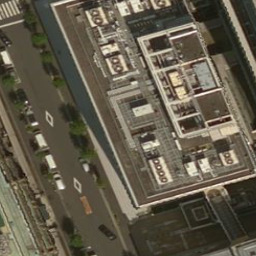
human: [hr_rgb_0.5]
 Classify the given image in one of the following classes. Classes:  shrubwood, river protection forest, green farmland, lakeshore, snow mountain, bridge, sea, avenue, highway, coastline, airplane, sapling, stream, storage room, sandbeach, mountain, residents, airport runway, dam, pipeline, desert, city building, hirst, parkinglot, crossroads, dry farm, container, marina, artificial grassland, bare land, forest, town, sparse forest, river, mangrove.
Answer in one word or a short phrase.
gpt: city building